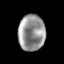
Tissue: lung
Cell type: Epithelial cells
Senescence score: 0.1352
Nuclear area (px): 943
Mean DAPI intensity: 148.448